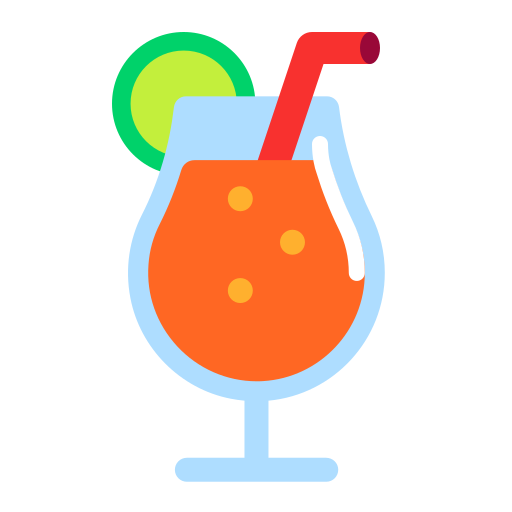
tropical drink flat